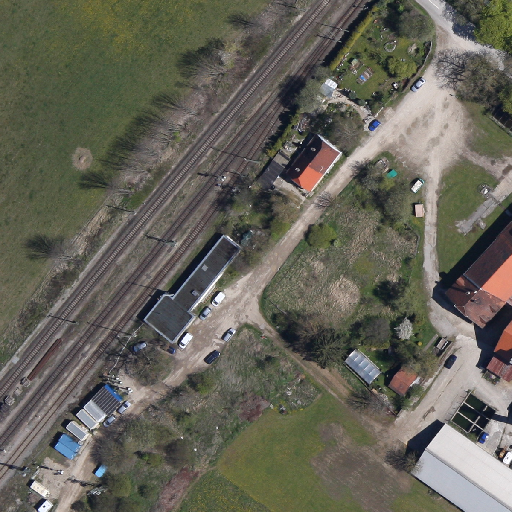
Referring expression: trailer